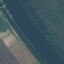
Label: River